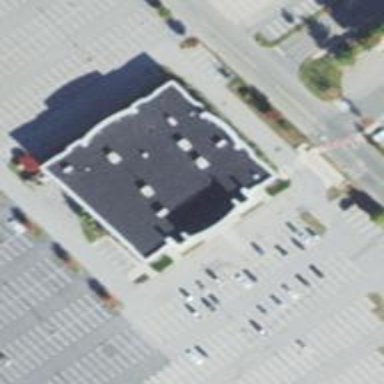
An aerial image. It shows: Building.